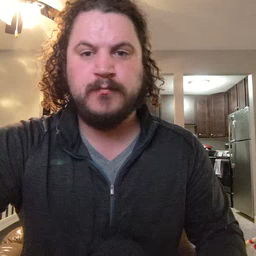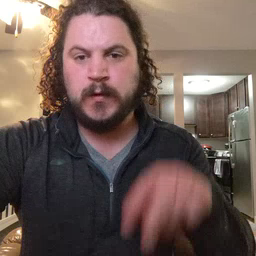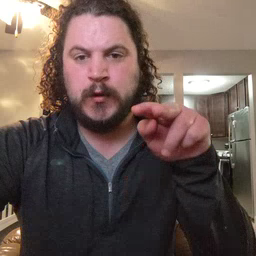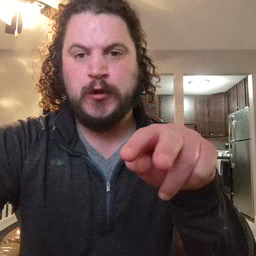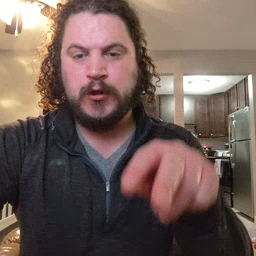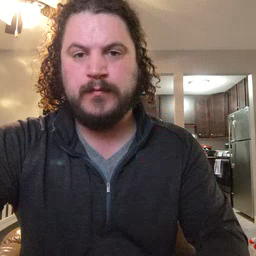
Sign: look